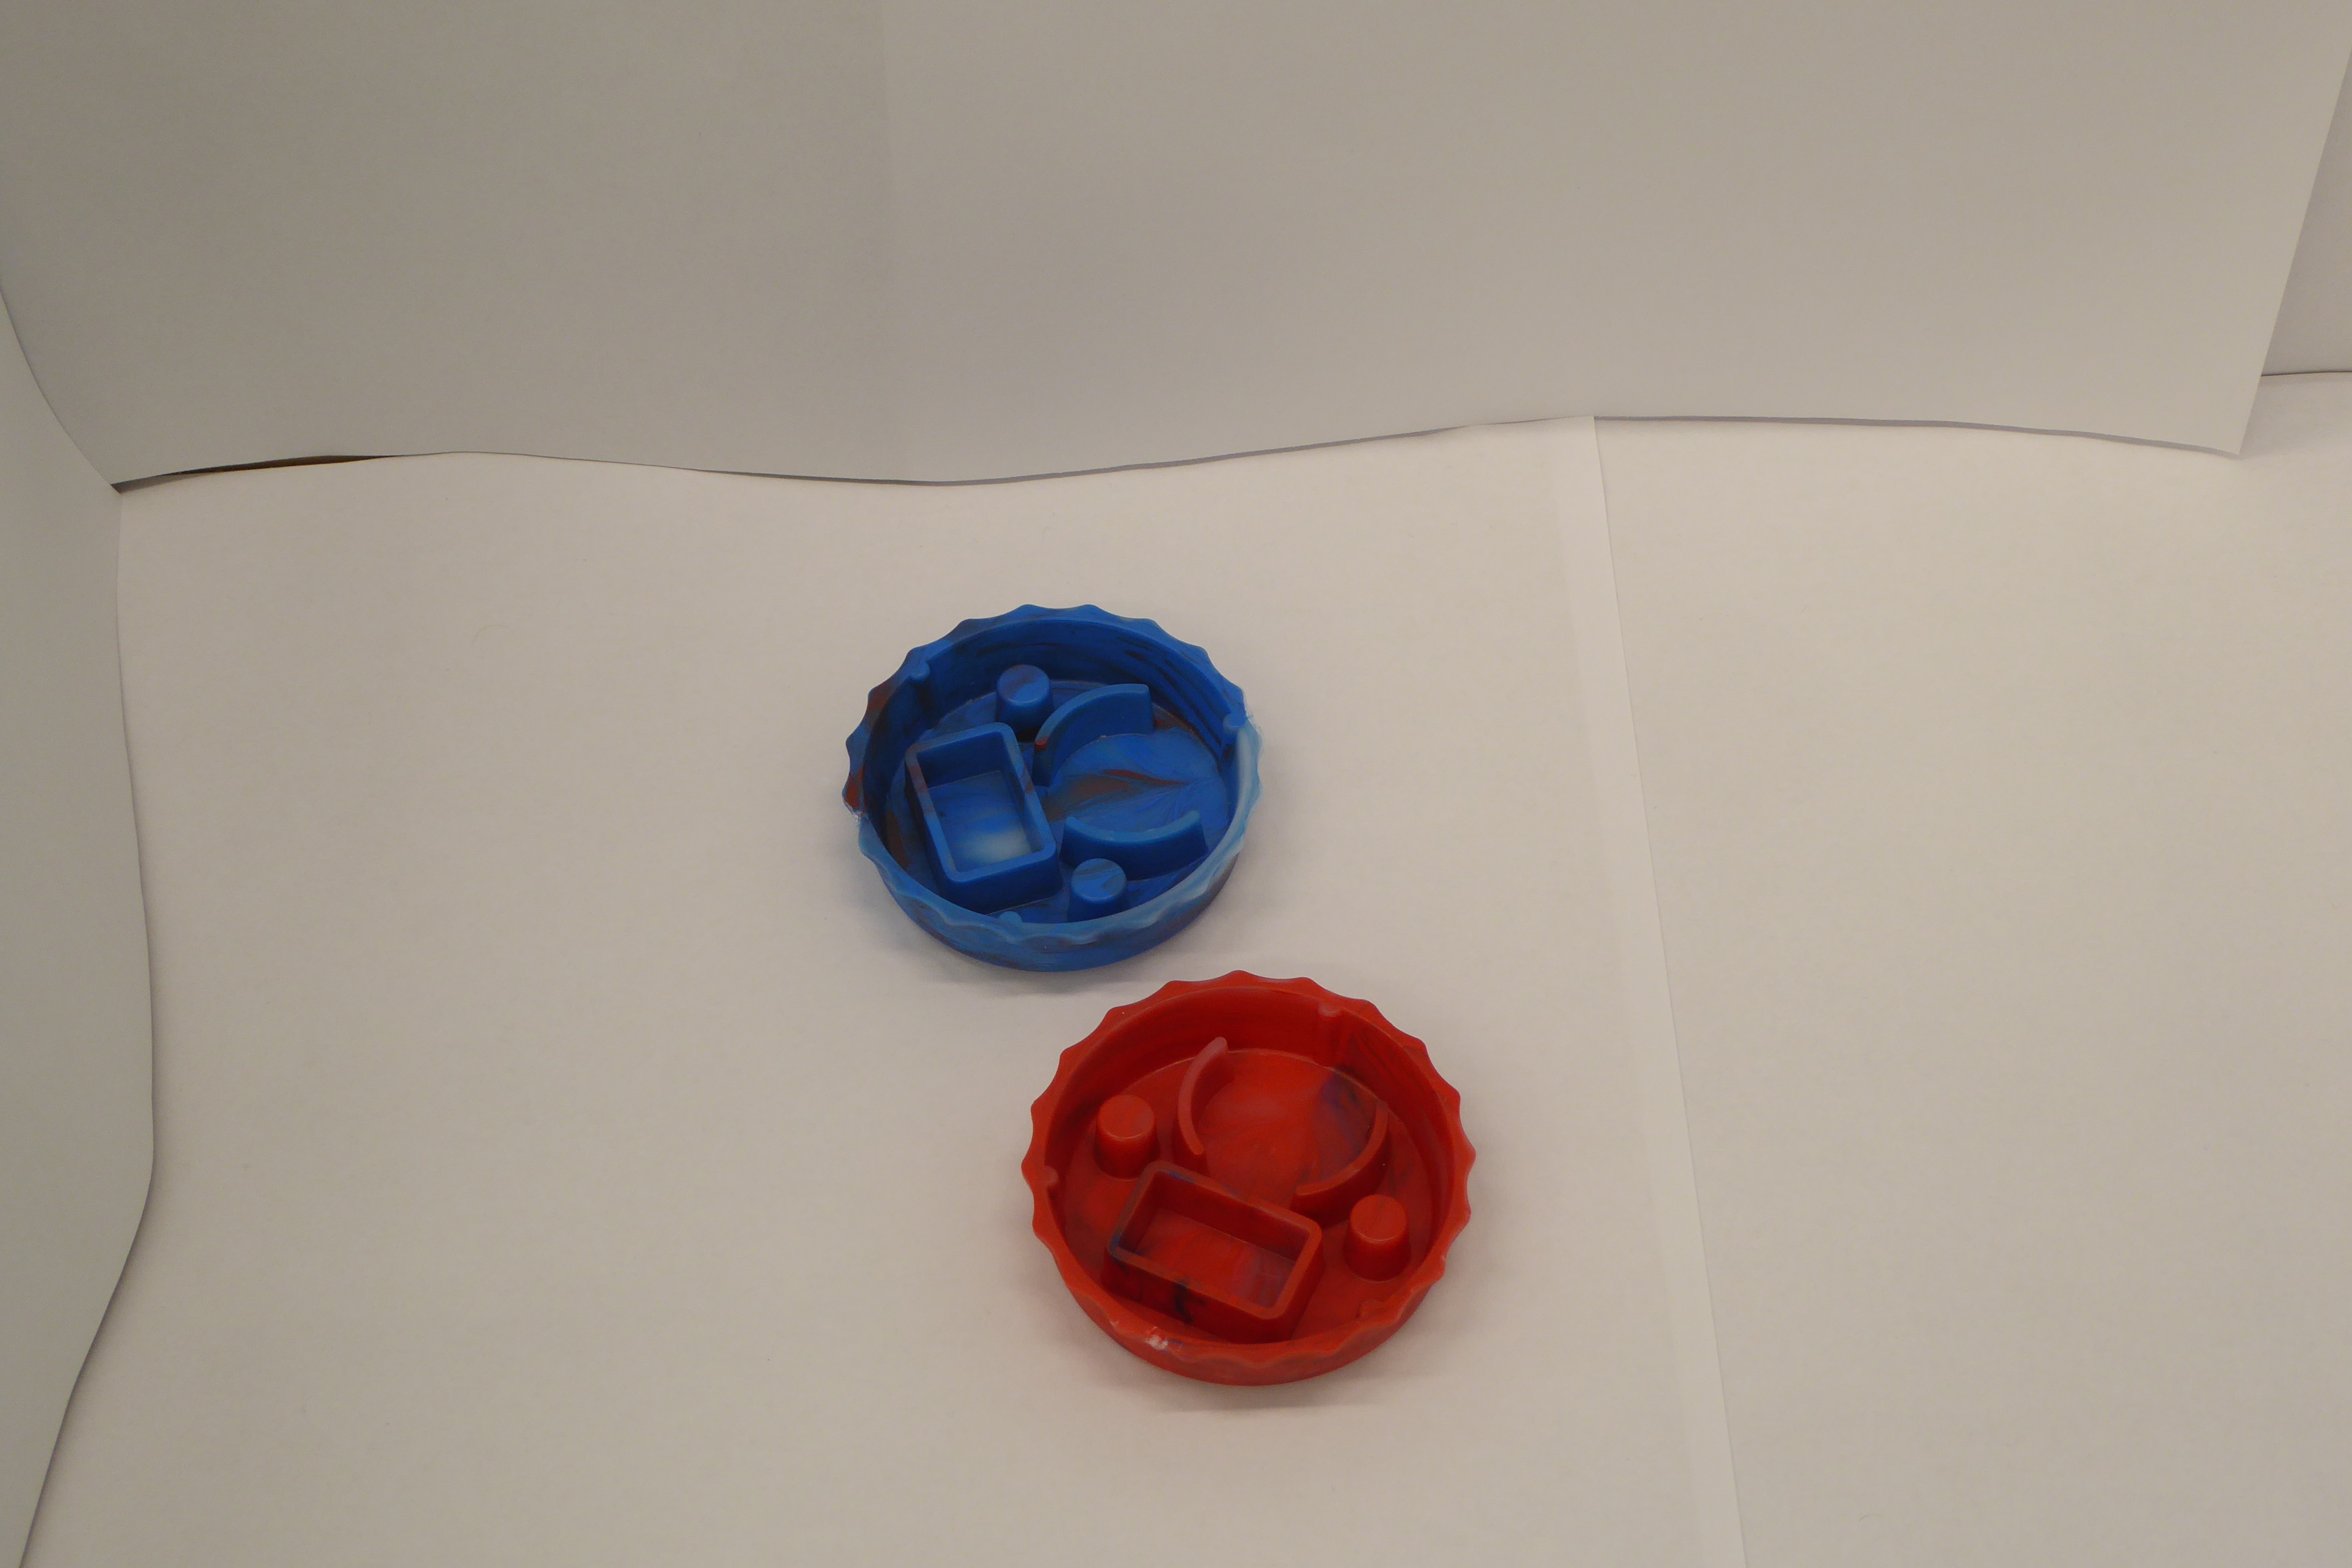
Label: Bottle Opener - Cover